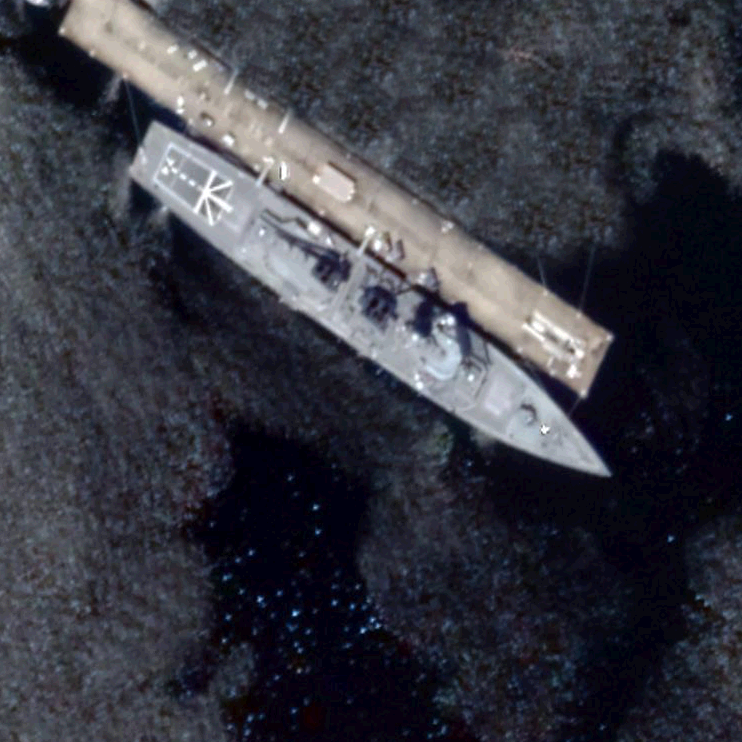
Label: Kongo-class_destroyer